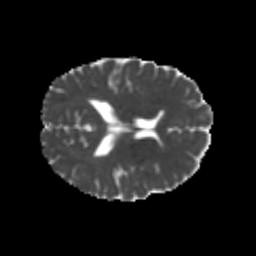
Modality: MD
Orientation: axial
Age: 20
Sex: male
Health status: healthy
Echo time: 0.074 s